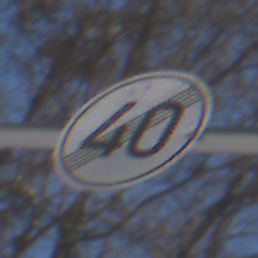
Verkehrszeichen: EndeGeschwindigkeit40
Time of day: MorningAfternoon
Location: Outdoor (Special)
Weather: Clear
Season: Winter
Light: Natural